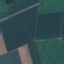
Label: AnnualCrop